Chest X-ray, AP view. Patient: 68 years old, sex F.
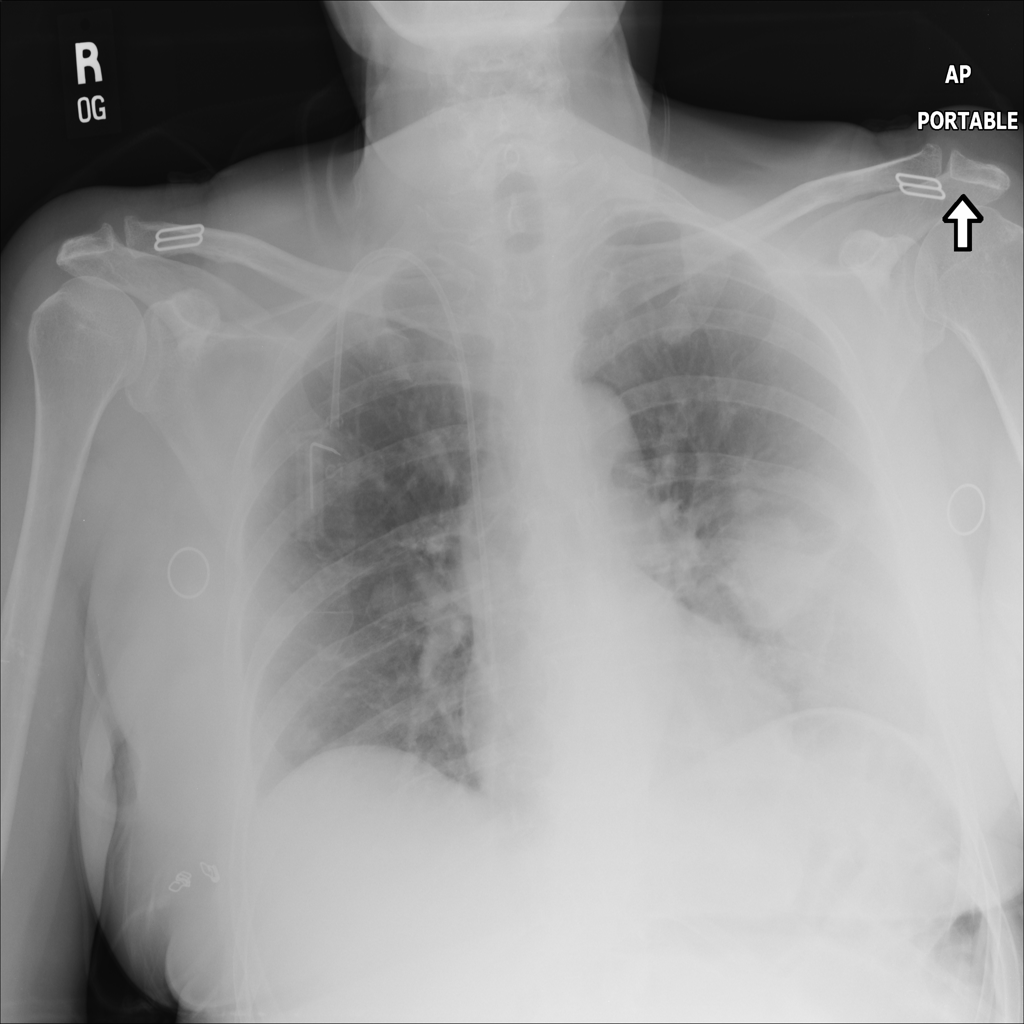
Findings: Effusion, Infiltration, Mass